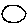
Label: circle